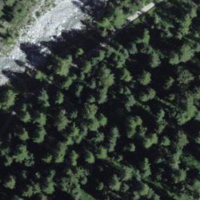
EUNIS habitat code: 43
Species observed at this site:
Polemonium caeruleum